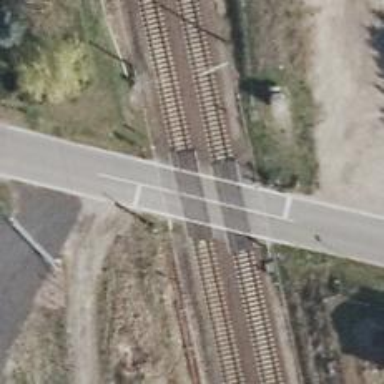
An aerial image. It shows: Level crossing along the railway.